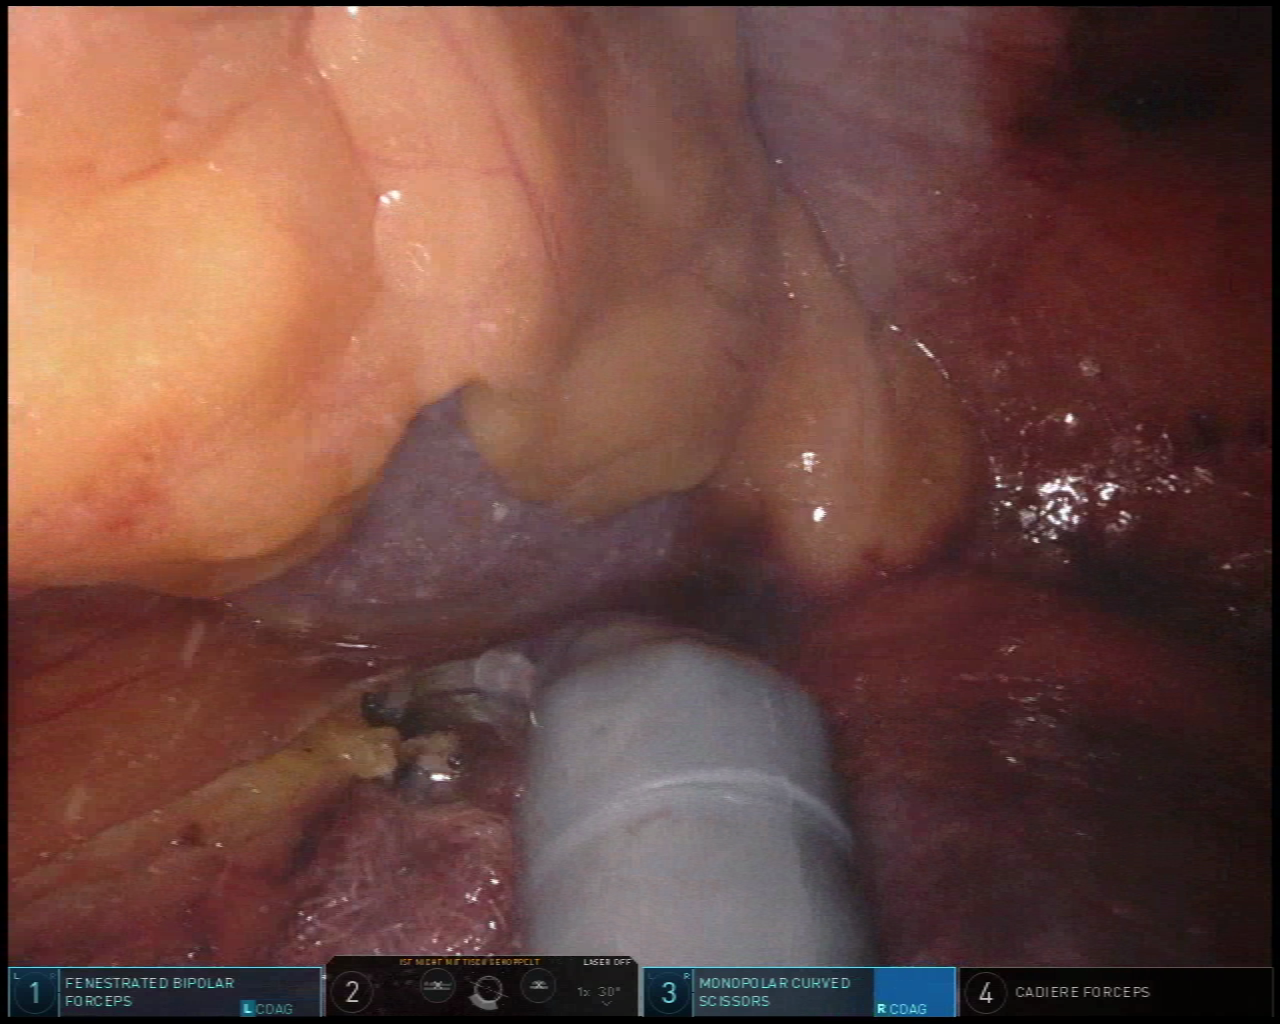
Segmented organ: spleen
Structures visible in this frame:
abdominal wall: yes
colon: no
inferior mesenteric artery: no
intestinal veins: no
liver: no
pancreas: no
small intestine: no
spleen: yes
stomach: no
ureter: no
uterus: no
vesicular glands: no